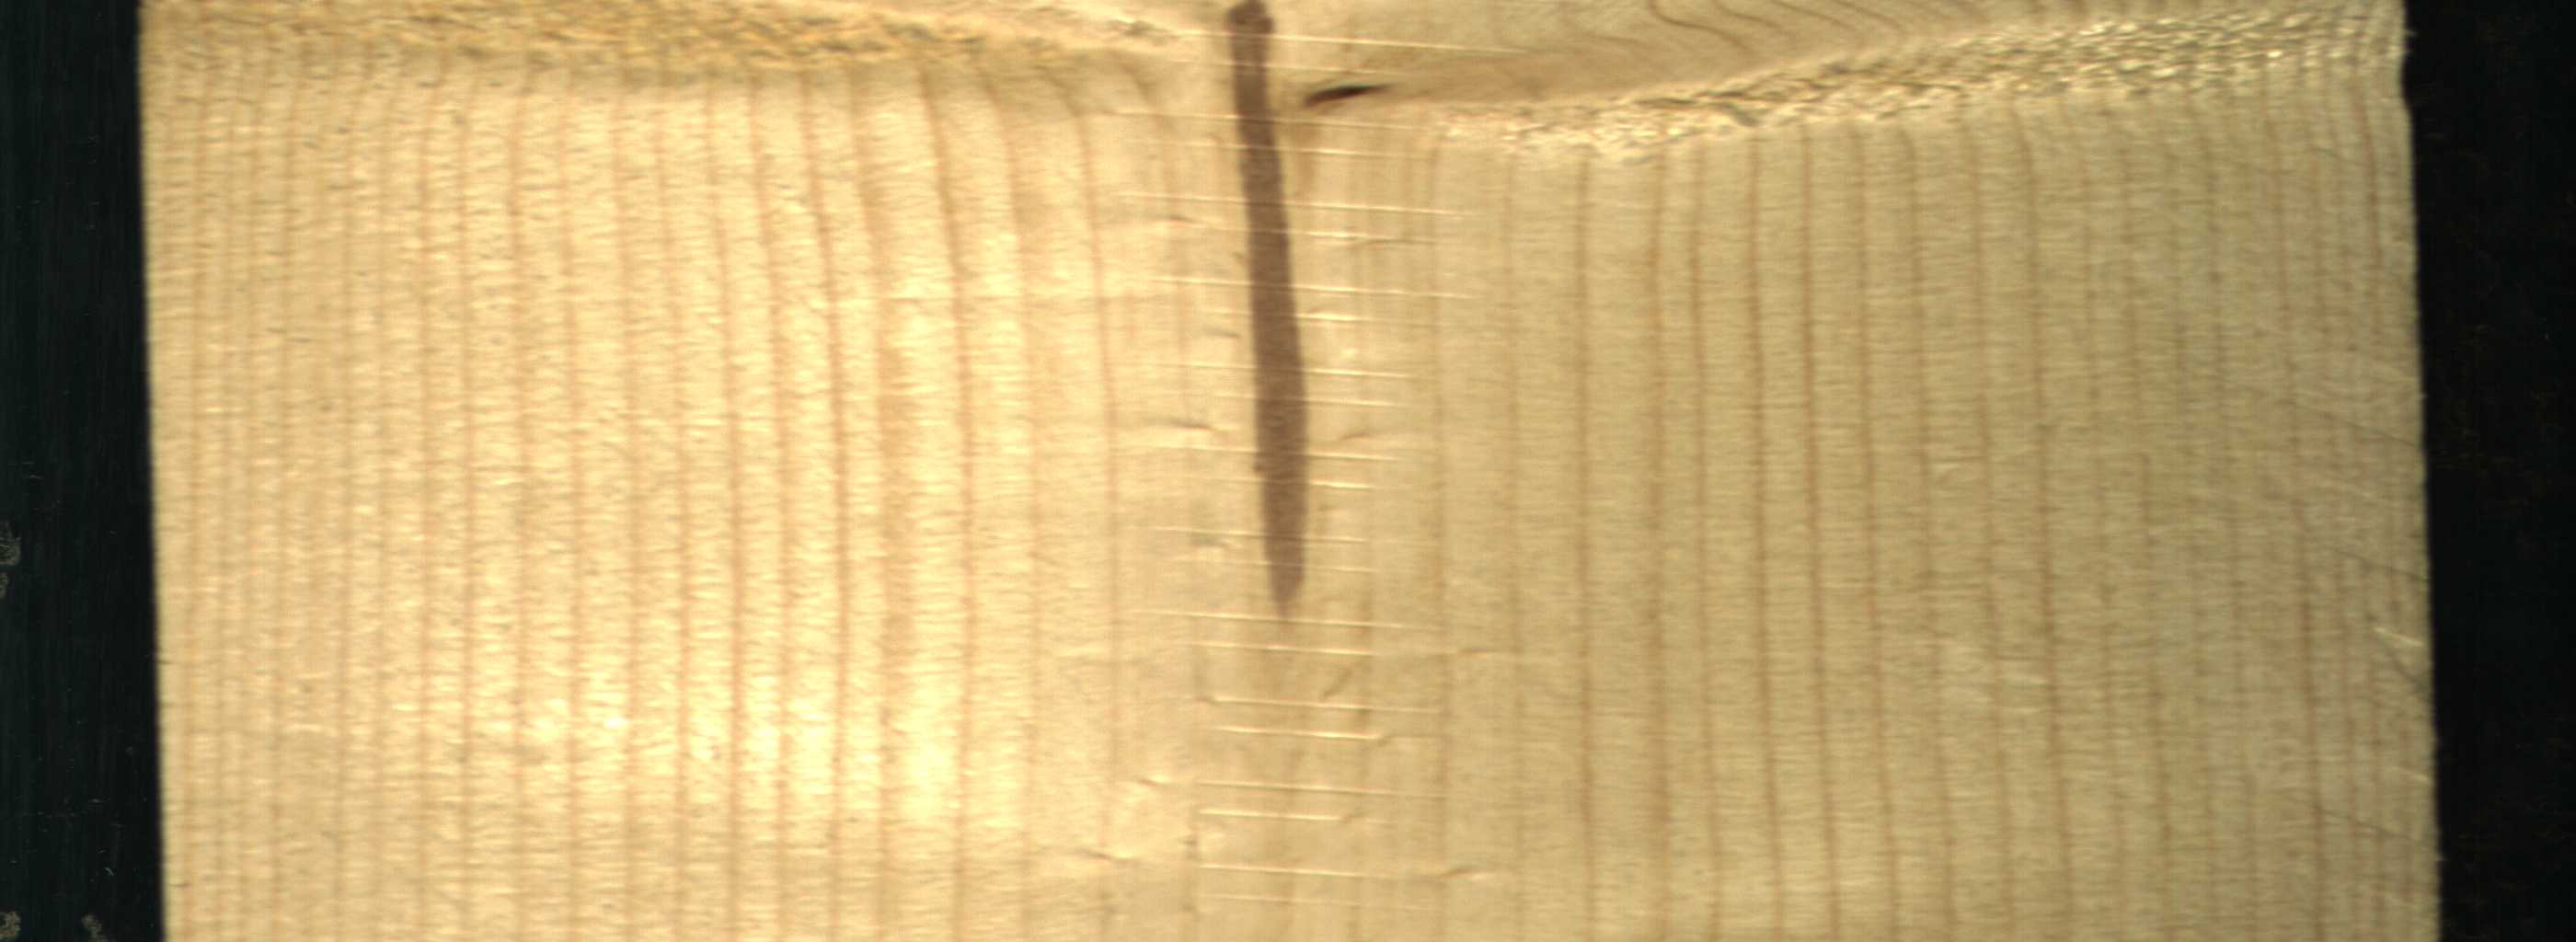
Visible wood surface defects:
Marrow
Live_Knot